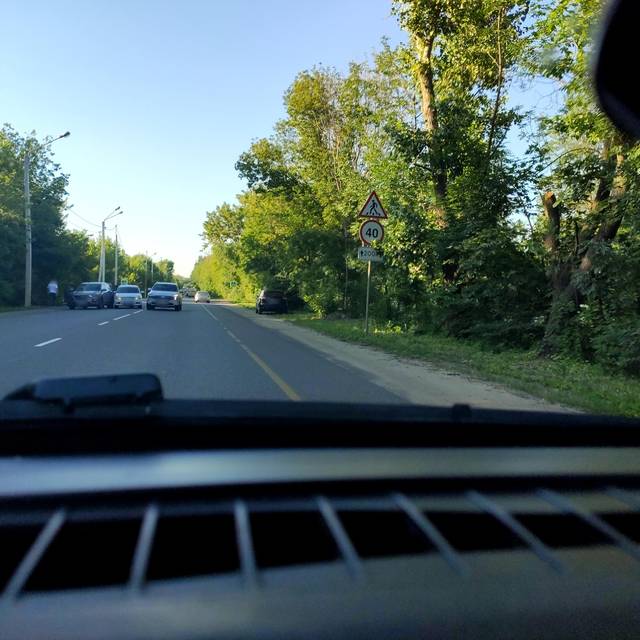
Region: Russia
Coordinates: 51.601, 39.177